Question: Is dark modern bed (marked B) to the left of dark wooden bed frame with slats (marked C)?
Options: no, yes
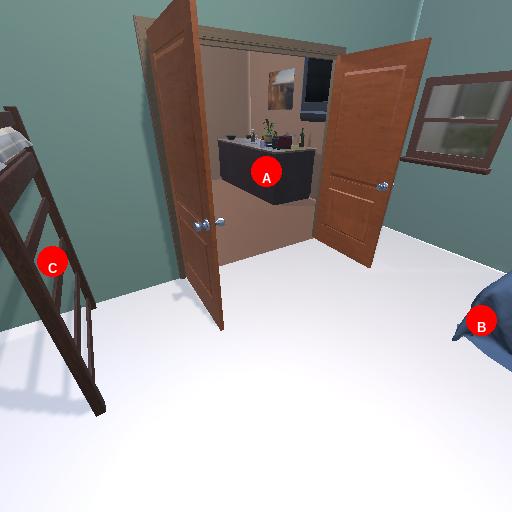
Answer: no